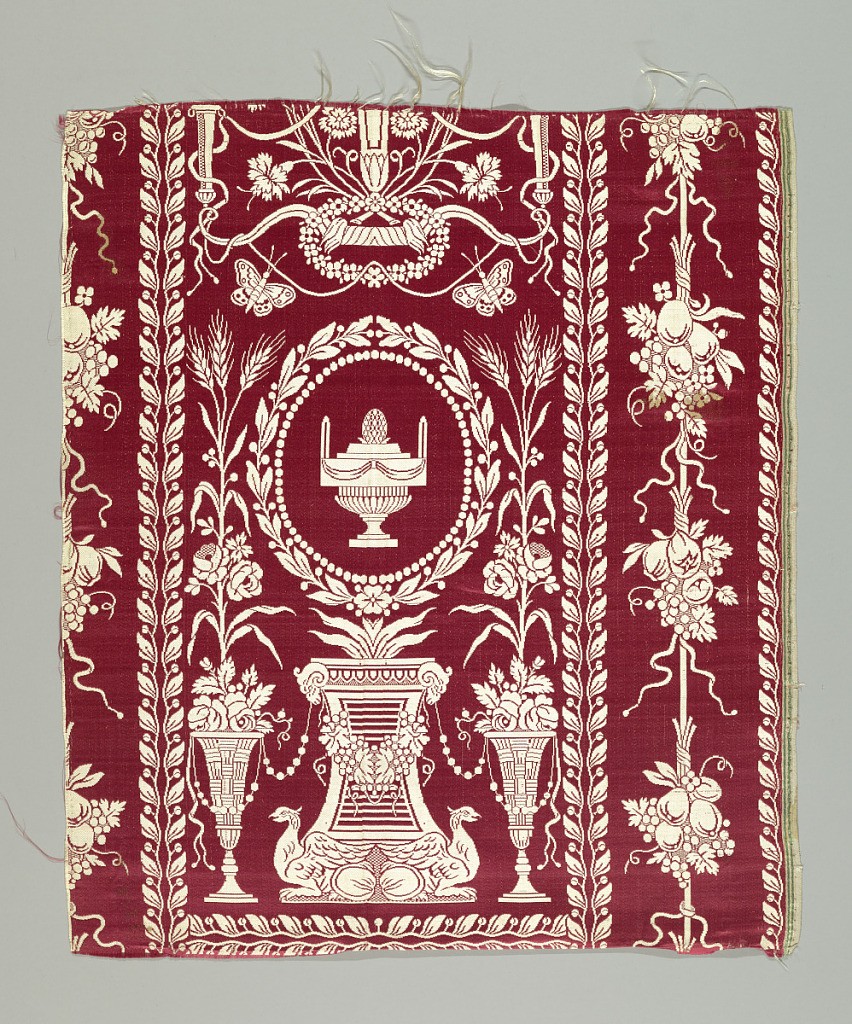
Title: Textile
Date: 1795–99
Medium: silk Technique: reversible compound satin
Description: Directoire-style design in white on raspberry-colored satin ground shows various archeological and natural objects in rectangular compartments of varying sizes outlined by bands of laurel leaves and berries, in a symmetrical layout. Pattern includes an altar flanked by tall vases of flowers and wheat, quiver with arrows on horizontal bow and flanked by cornflowers, urn in wreath of laurel, chinoiserie pagoda and palms; and in smaller framing compartments, butterflies, bird and nest, winged serpents drinking from fountain, and fruit garland. Pale pink and green striped satin selvages.